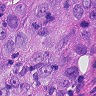
Metastatic tissue present: yes